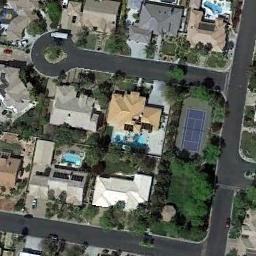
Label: tennis_court